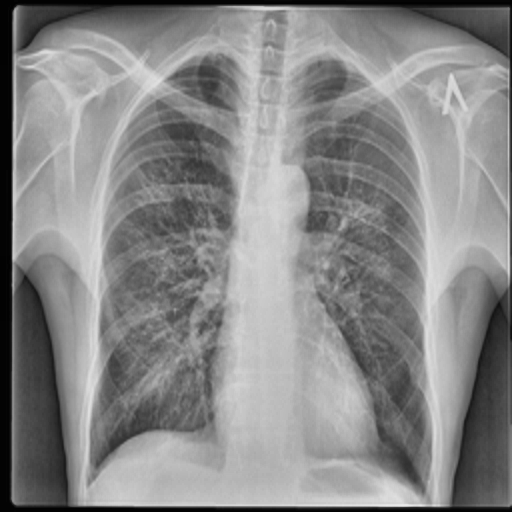
Finding: TUBERCULOSIS